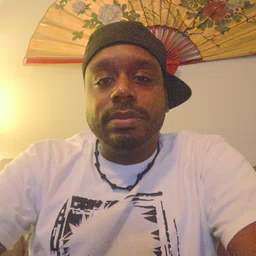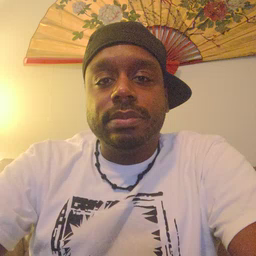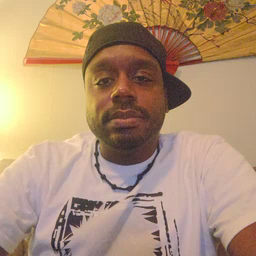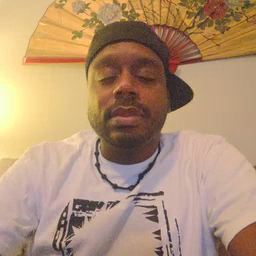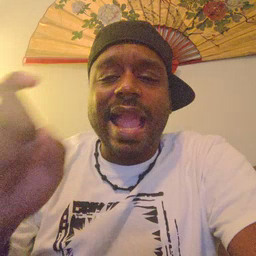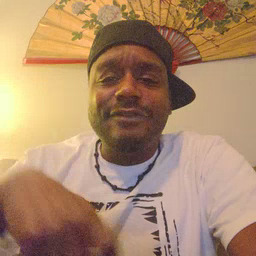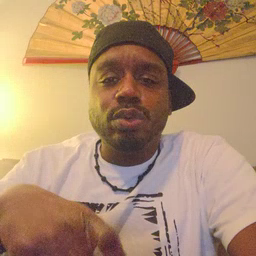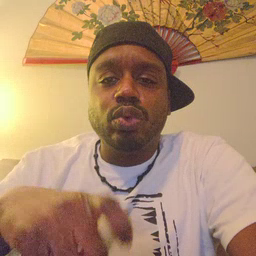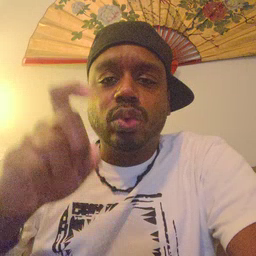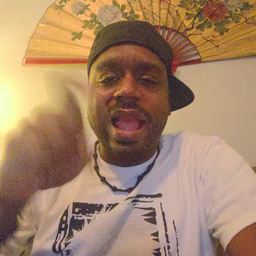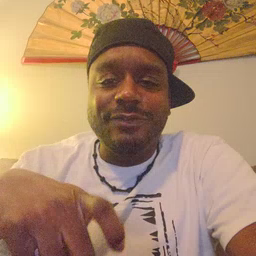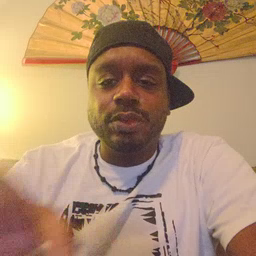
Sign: haveto